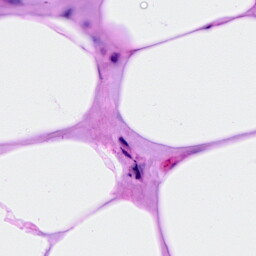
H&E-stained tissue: Breast